Aerial crown-view tile of a tropical tree (Barro Colorado Island, Panama), acquired 20240918:
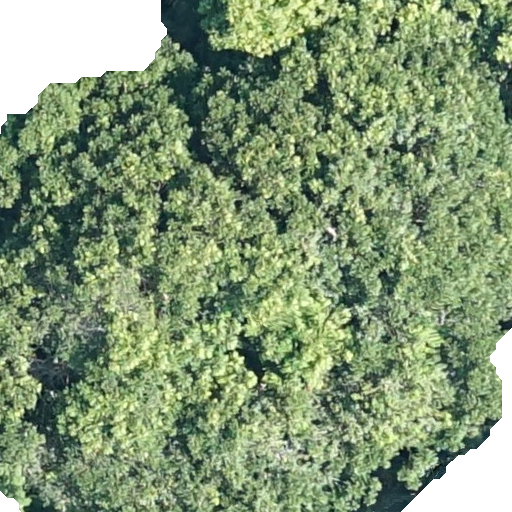
Species: Dipteryx oleifera
GBIF accepted scientific name: Dipteryx oleifera
Crown area: 538.567 m²